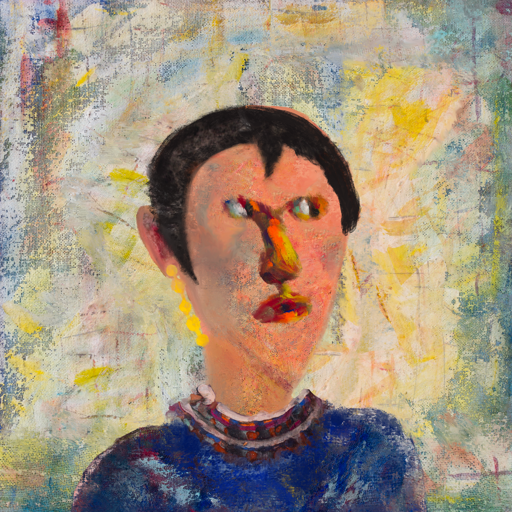
Background: Irani, Head And Neck Side: Irani, Face Side: An_Impression, Bust: Irani, Hair Side: Roy_Bahadur, Head Accessory: Blank, Second Necklace: Blank, Necklace: Hypocrite_1, Baby: Blank